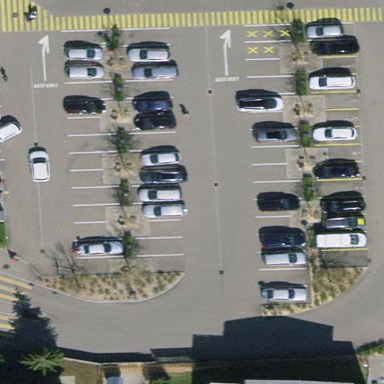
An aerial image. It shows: Parking aisle designated for surface parking.